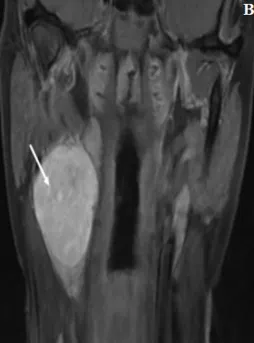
Heterogeneous hyper intensity on T2-WI.
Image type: radiology (mri)